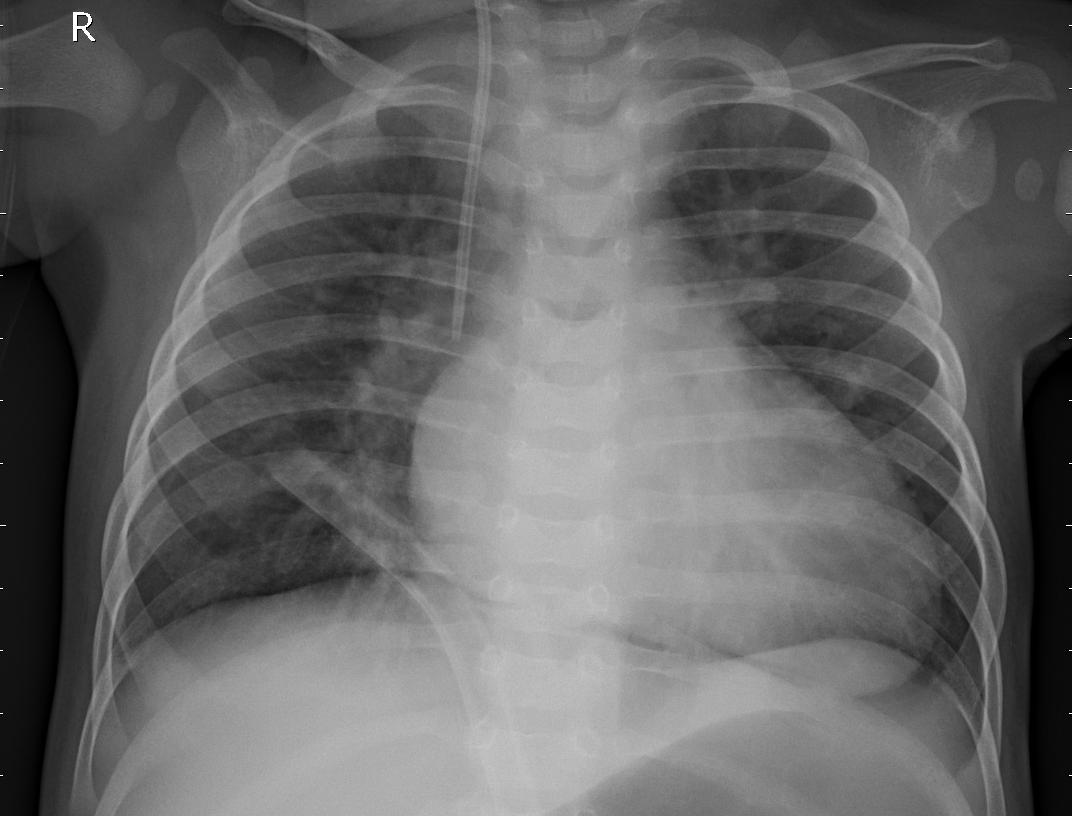
Diagnosis: PNEUMONIA